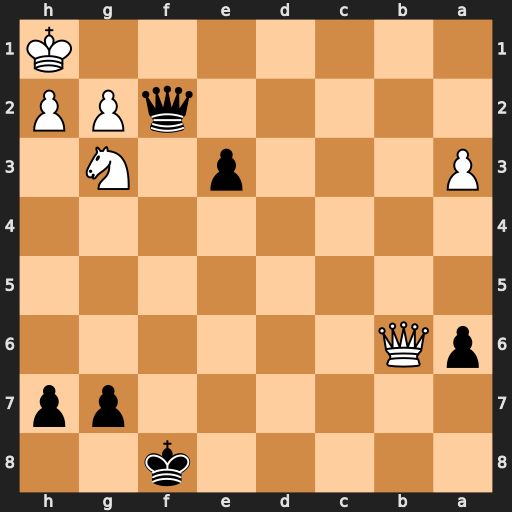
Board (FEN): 5k2/6pp/pQ6/8/8/P3p1N1/5qPP/7K
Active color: b
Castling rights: -
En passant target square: -
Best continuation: Qe1+ Nf1 Qxf1#